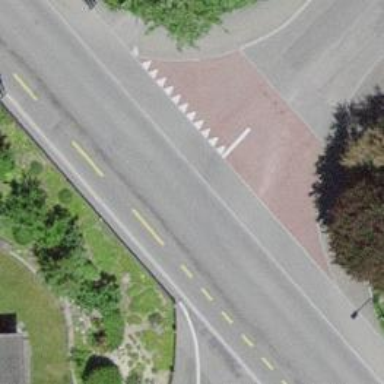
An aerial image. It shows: Road with "give way" sign.